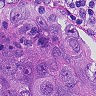
Metastatic tissue present: yes